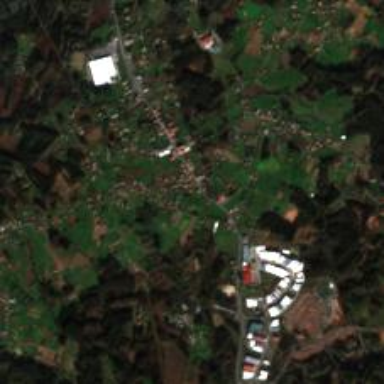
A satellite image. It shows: Small hamlet.